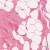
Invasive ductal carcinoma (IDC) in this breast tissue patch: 0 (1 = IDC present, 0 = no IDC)